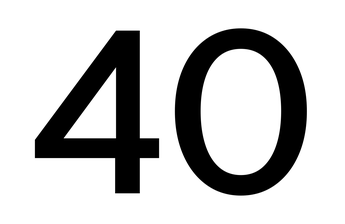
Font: InstrumentSans_Medium